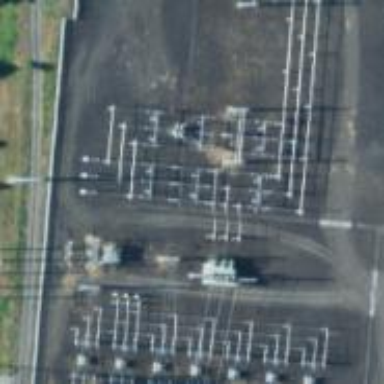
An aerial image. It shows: Switch for power supply.